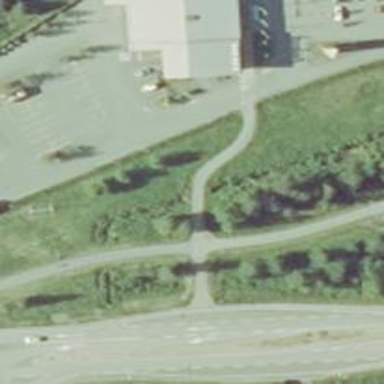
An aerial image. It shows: Footway.